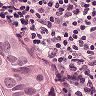
Metastatic tissue present: yes